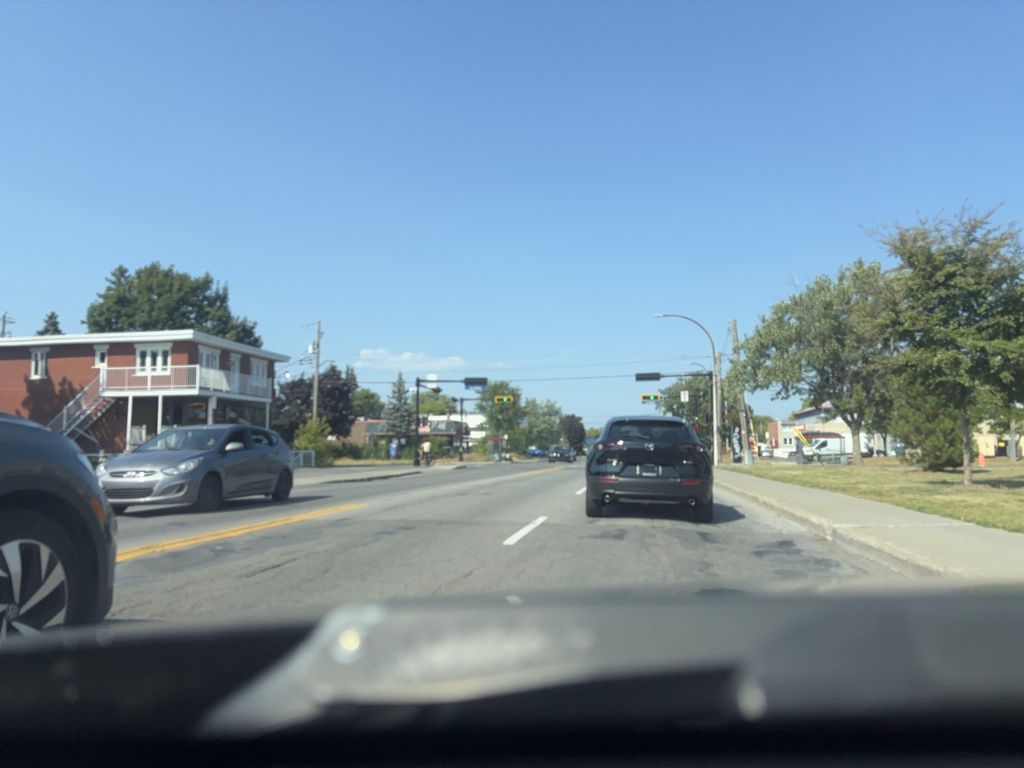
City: montreal